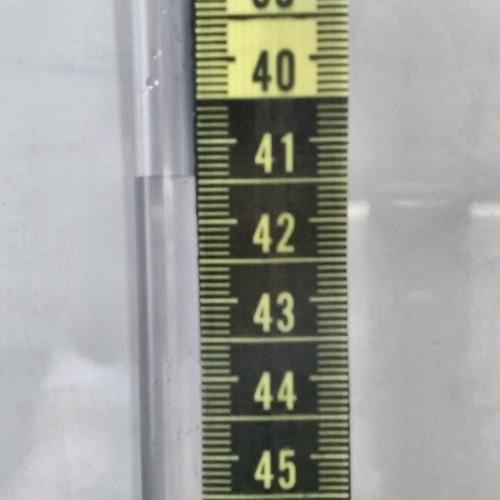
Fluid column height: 41.5 cm